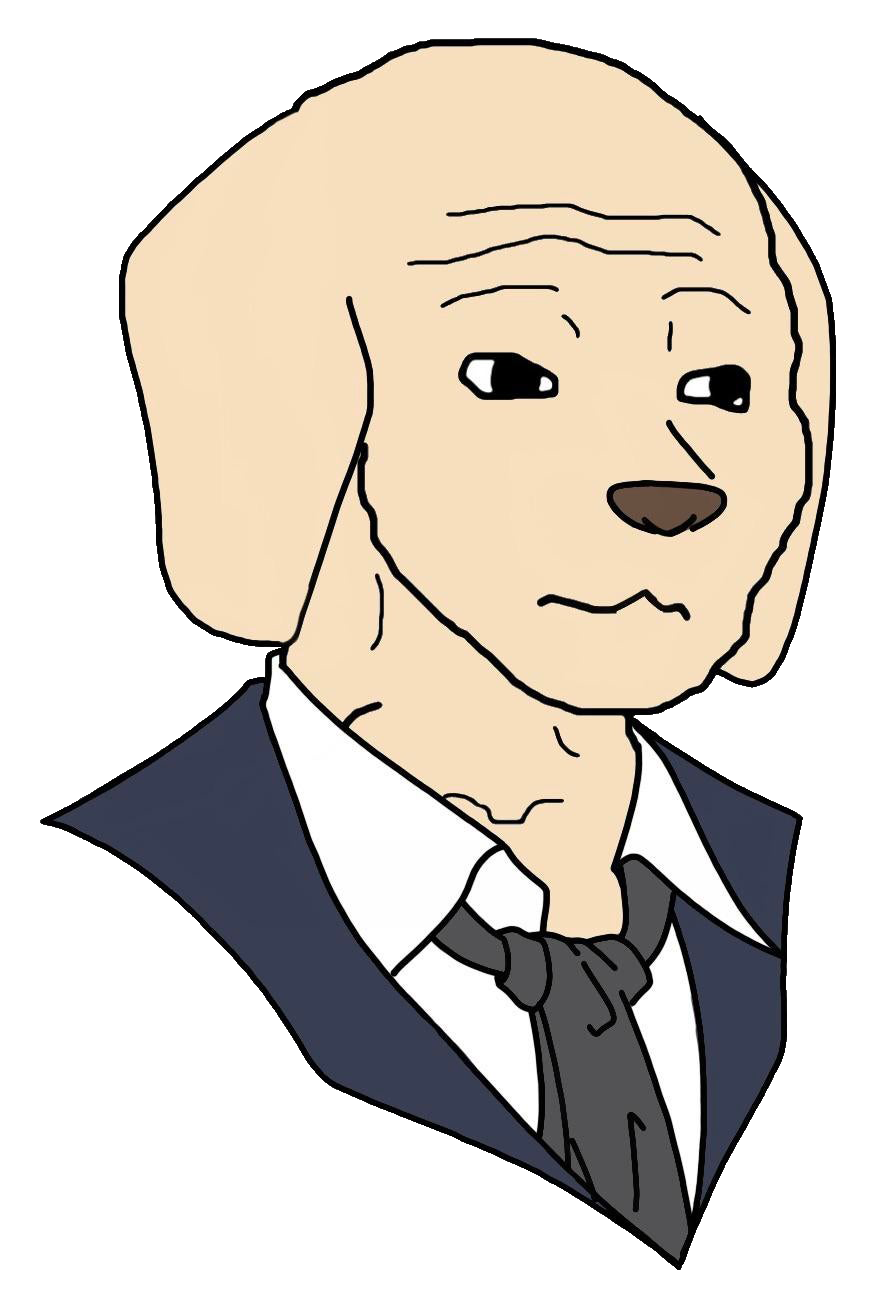
Label: 5_Animal